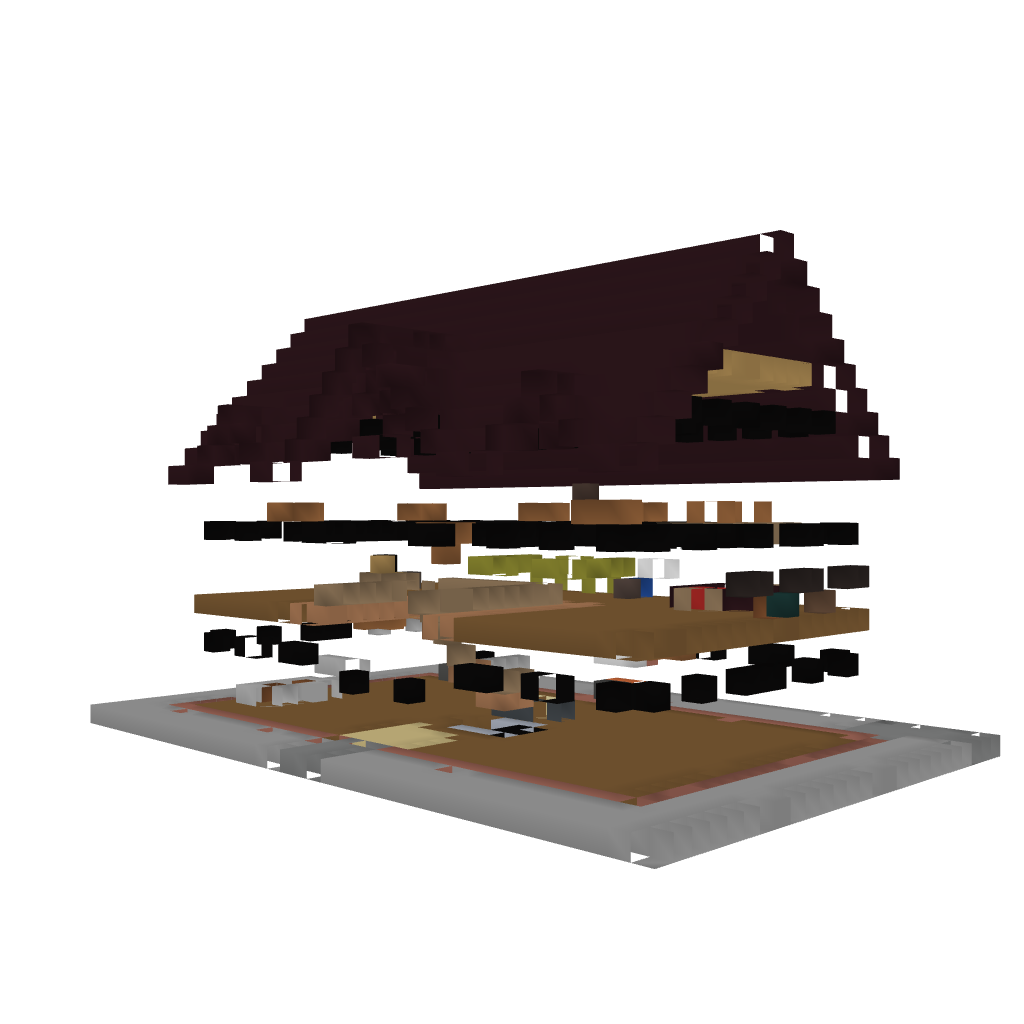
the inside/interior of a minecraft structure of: Large Brick House